Question: This is only supposed to work on IE 8.0
On my asp.net page, I press the save button and it goes through some server side code. Upon an error on server side code, on the web page, I get Internet Explorer Error dialog titled "Errors on this webpage might cause it to work incorrectly". I know exactly what is causing this error on server side.
I do not have try catch handling in my webpages. I bubble up all my errors to Global.asax and log them in the event Application_Error.
So.. my questions are
Please help. Thanks.

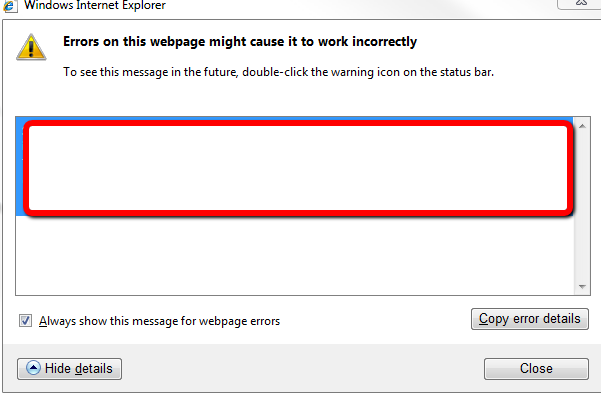
Answer: all I had to do was to add the following line in system.web section in web.config and it stopped the dialog box from popping up. Also, I was able to log the err in Application_Error in Global.asax file.
'''
<customErrors defaultRedirect="~/CustomError.aspx" mode="On" />
'''